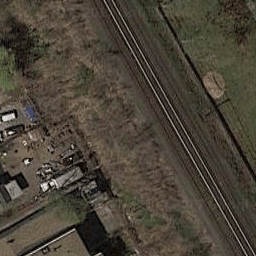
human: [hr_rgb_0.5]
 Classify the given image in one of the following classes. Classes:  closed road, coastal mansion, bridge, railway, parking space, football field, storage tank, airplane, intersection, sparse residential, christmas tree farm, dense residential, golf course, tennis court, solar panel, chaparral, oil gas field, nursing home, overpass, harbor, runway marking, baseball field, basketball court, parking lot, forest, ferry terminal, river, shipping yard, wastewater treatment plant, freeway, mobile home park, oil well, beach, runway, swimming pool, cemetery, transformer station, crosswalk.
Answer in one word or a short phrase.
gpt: railway